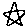
Label: star